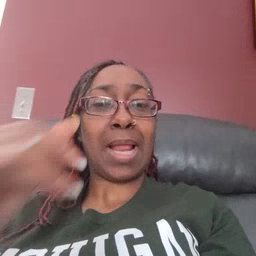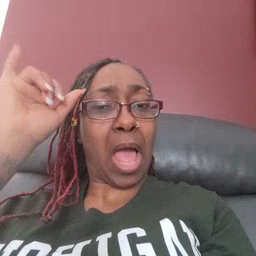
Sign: cow